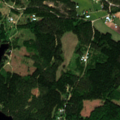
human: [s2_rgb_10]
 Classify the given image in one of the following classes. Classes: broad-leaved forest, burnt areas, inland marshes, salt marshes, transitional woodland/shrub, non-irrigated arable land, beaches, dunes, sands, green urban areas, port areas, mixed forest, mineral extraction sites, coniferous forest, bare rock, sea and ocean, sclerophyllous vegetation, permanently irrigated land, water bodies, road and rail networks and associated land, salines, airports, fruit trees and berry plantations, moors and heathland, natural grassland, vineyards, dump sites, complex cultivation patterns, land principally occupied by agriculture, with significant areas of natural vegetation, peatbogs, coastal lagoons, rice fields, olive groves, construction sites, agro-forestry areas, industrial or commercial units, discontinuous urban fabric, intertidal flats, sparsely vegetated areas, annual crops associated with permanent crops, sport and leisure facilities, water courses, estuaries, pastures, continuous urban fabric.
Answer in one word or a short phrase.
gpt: non-irrigated arable land, coniferous forest, mixed forest, water bodies